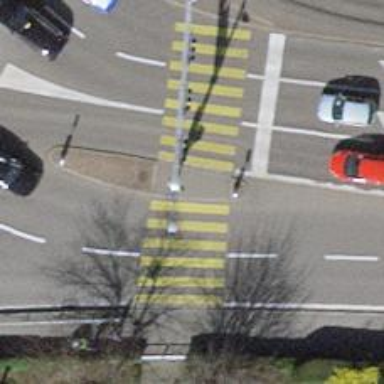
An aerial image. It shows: Marked footway crossing with asphalt surface and crossing island.